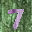
Label: 7